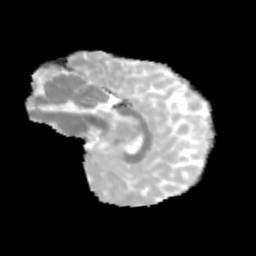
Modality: MD
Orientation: sagittal
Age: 10
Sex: male
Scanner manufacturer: siemens
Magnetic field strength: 3 T
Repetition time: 3.8 s
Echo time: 0.07 s